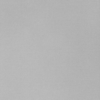
Label: dusty